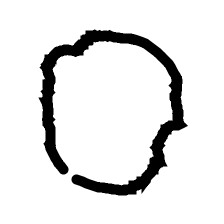
Shape: circle